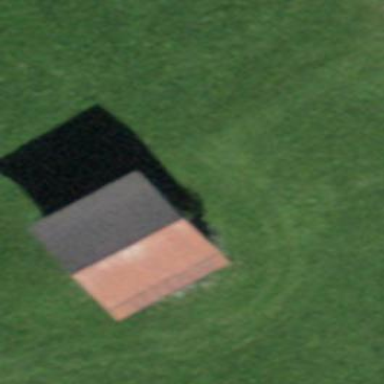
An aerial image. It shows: Barn.